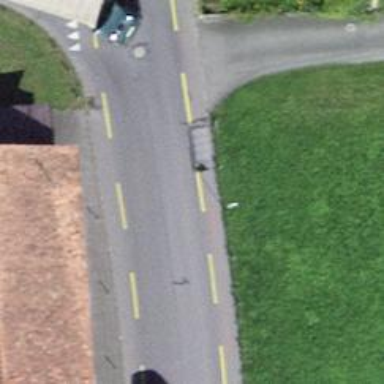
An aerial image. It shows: Bus stop with designated stop position for public transport.